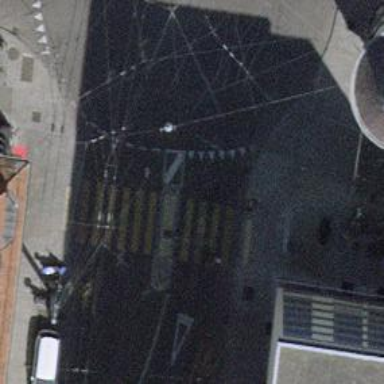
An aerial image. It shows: Uncontrolled crossing with pedestrian island.